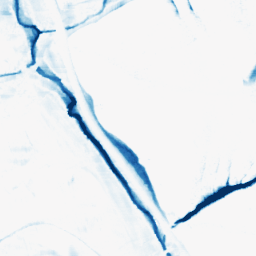
Category: morphological
Decomposition family: morphological_rect
Decomposition parameters: operation: closing
width: 20
height: 10
Upsampling method: bilinear
Upsampling parameters: scale: 4
Upsampling scale: 4